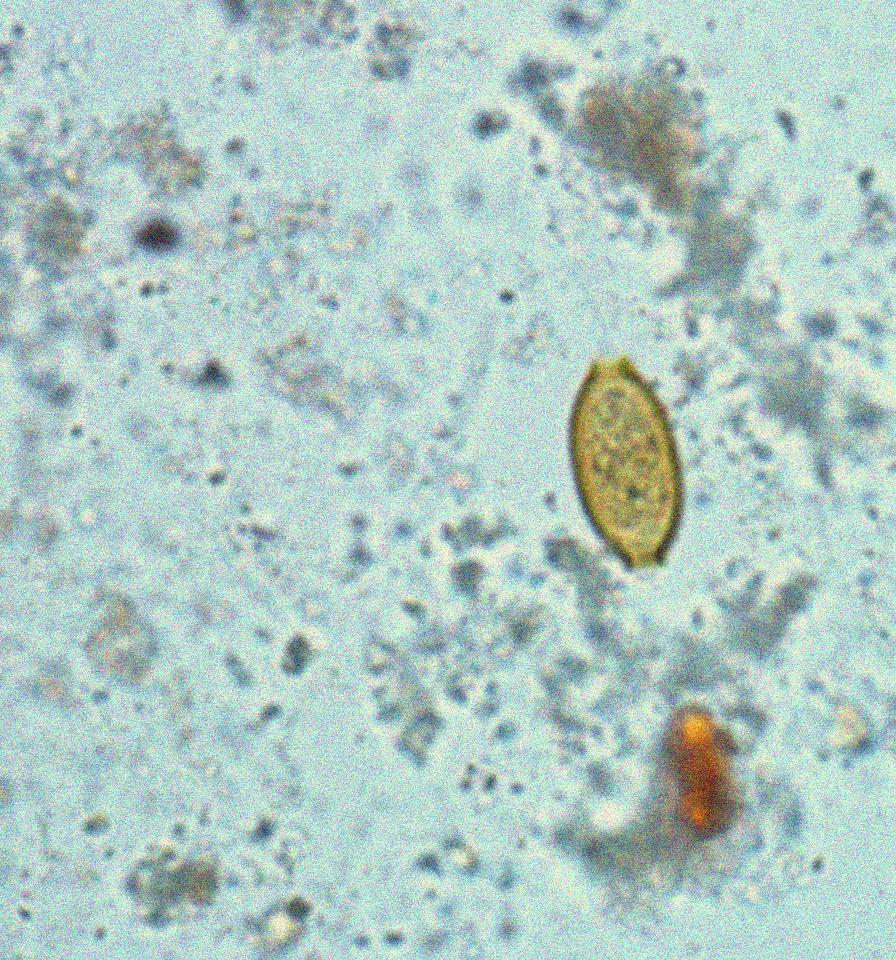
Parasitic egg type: Trichuris trichiura